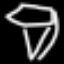
Label: diamond